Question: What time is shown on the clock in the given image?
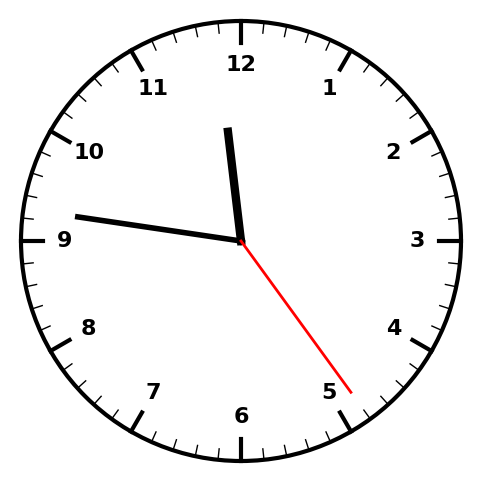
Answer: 11:46:24